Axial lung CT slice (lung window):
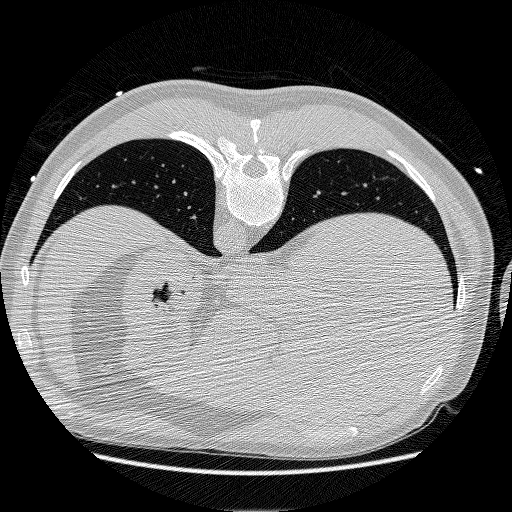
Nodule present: no